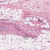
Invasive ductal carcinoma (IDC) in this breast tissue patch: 0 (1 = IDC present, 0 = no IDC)